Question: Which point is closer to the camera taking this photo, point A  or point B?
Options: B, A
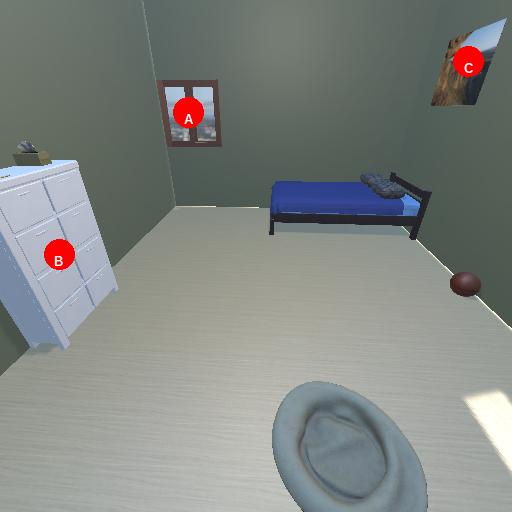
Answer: B